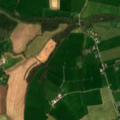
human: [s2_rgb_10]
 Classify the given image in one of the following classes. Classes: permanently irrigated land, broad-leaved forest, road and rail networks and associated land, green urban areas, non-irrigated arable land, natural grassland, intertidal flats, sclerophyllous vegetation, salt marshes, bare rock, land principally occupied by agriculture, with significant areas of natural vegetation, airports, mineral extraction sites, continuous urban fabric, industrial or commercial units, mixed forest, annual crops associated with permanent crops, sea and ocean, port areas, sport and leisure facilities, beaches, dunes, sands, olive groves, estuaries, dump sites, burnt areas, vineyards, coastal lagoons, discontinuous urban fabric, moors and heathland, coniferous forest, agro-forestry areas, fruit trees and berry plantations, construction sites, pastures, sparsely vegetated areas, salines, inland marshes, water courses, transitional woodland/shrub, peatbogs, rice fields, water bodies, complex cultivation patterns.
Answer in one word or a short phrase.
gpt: non-irrigated arable land, pastures, complex cultivation patterns